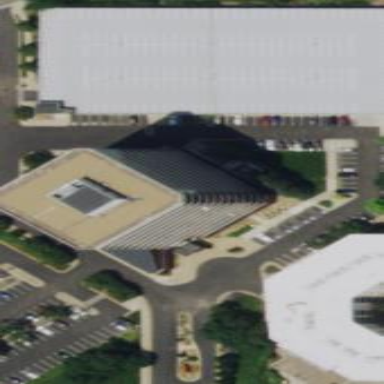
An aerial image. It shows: Office building.